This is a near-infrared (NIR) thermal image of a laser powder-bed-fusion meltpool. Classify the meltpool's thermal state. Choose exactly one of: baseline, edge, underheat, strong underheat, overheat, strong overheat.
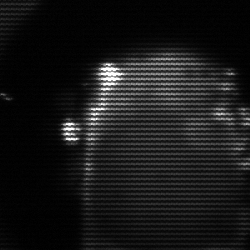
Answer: baseline